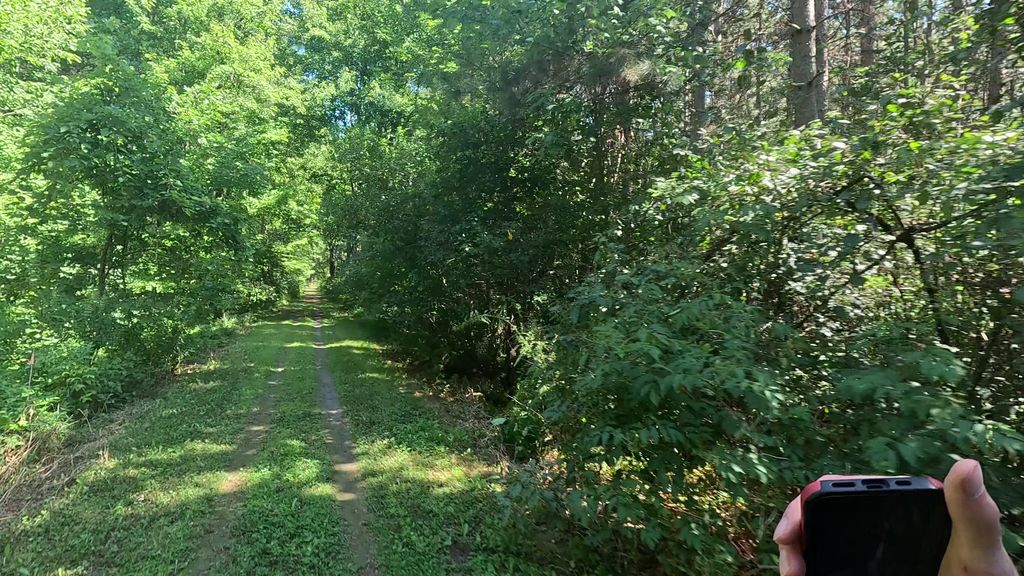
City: ottawa-gatineau